Question: I have extracted some details from a website, it is shown in the console of selenium. It contains some extra things that I don't require. Is the removal of those things can be done manually or am I missing some concept????
here is the part of code:
public class selenium {
'''
public static void main(String[] args) throws InterruptedException {
// TODO Auto-generated method stub
int i=1;
System.setProperty("webdriver.gecko.driver", "F:\Downloads\Downloads\geckodriver-v0.21.0-win64\geckodriver.exe");
WebDriver driver = new FirefoxDriver();
driver.manage().timeouts().implicitlyWait(10, TimeUnit.SECONDS);
driver.get("https://www.amazon.in/");
WebElement text=driver.findElement(By.id("twotabsearchtextbox"));
text.sendKeys("Samsung Phones");
text.submit();
Thread.sleep(5000);
while(i==1)
{
//List<WebElement> links=driver.findElements(By.cssSelector(".a-size-base.s-inline.s-access-title.a-text-normal"));
List<WebElement>links=driver.findElements(By.partialLinkText("Samsung"));
System.out.println(links.size());
for(WebElement link : links)
{
//if(link.getText().contains("Samsung"))
System.out.println(link.getText());
'''

problems:
1. On searching Samsung phones, I got data also for Samsung cover.
2. For each page of data extracted, a text used for searching "Samsung phones" is also got printed.
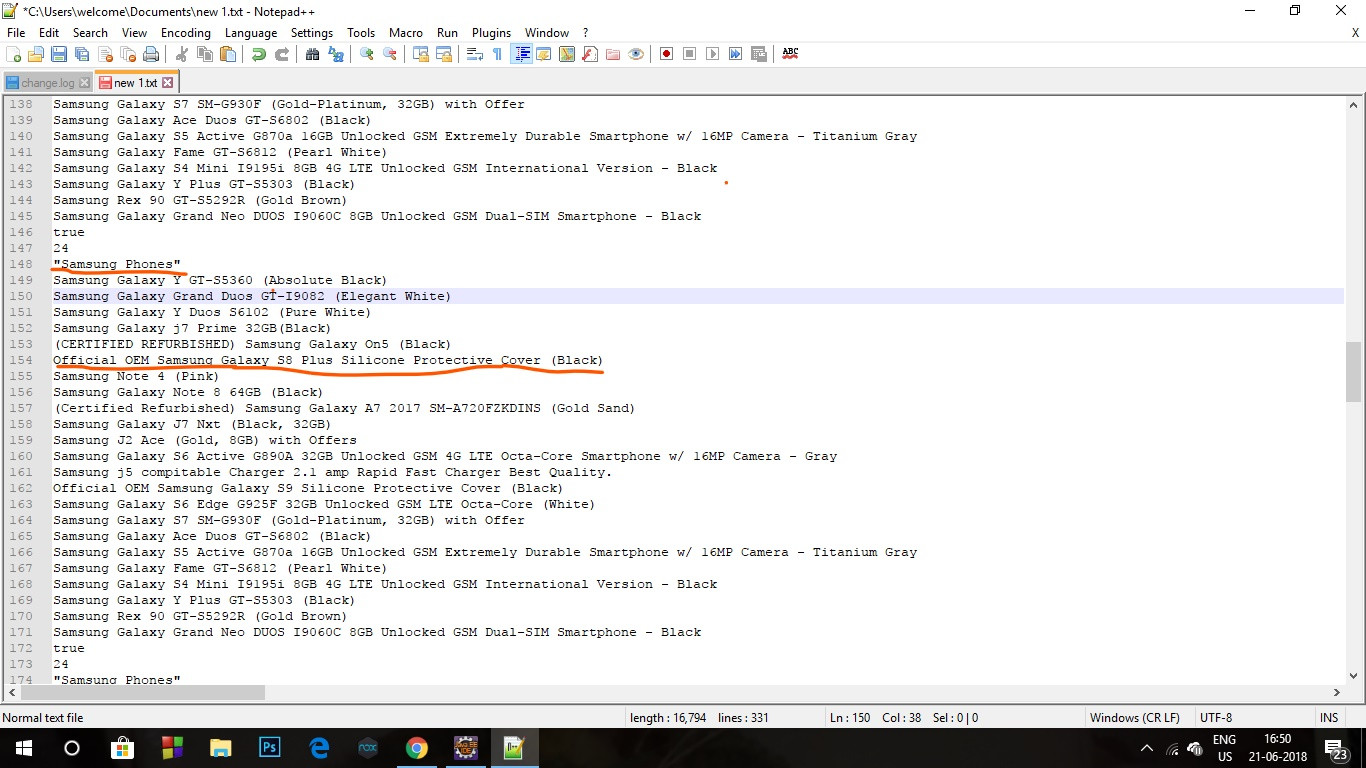
Answer: This can not be avoided. But you can try with the following xpath
'''
//ul/li[contains(@class,'s-result-item')]//a/h2[not(contains(.,'cover'))]
'''
Solved by xpath only to the result items as given above. change the following line in your code.
'''
List<WebElement>links=driver.findElements(By.partialLinkText("Samsung"));
'''
with
'''
List<WebElement>links=driver.findElements(By.xpath("//ul/li[contains(@class,'s-result-item')]//a/h2[not(contains(.,'cover'))]
"));
'''